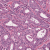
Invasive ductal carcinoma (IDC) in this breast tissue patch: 0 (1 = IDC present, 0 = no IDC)